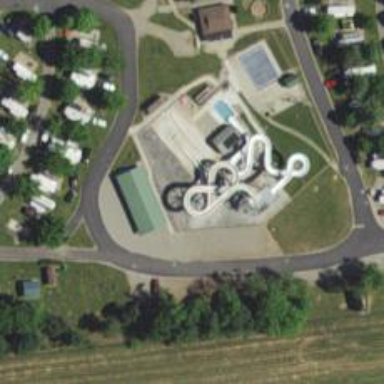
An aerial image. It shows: Water slide attraction.